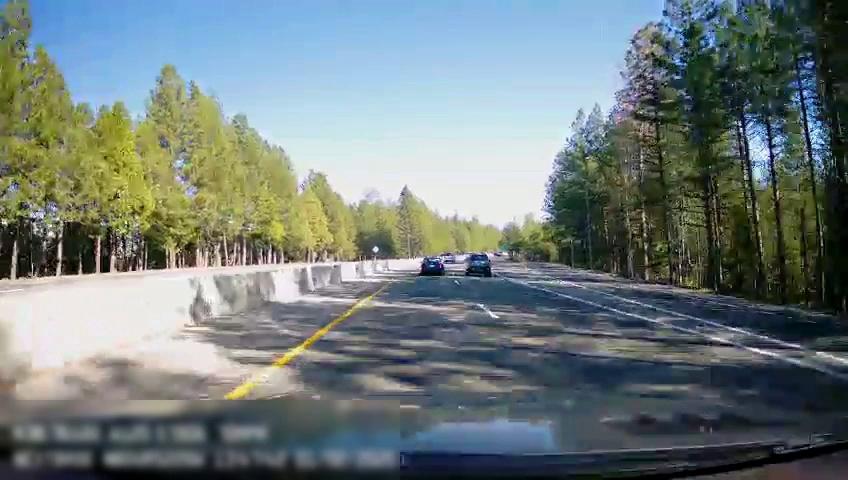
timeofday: Day
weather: Sunny
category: Drivable Space
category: Drivable Space
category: Vehicles | SUV
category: Vehicles | Car
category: Vehicles | Car
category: Lanes | Current Lane
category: Lanes | Current Lane
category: Lanes | Alternate Lane
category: Lanes | Alternate Lane
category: Lanes | Opposite Lane